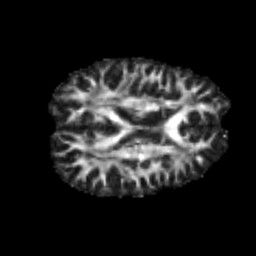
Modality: FA
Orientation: axial
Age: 22
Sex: male
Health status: healthy
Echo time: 0.074 s